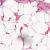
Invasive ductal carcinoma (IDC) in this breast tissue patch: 0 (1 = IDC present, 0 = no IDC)